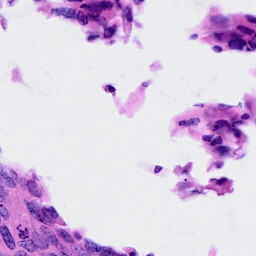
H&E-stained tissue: Cervix